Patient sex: M
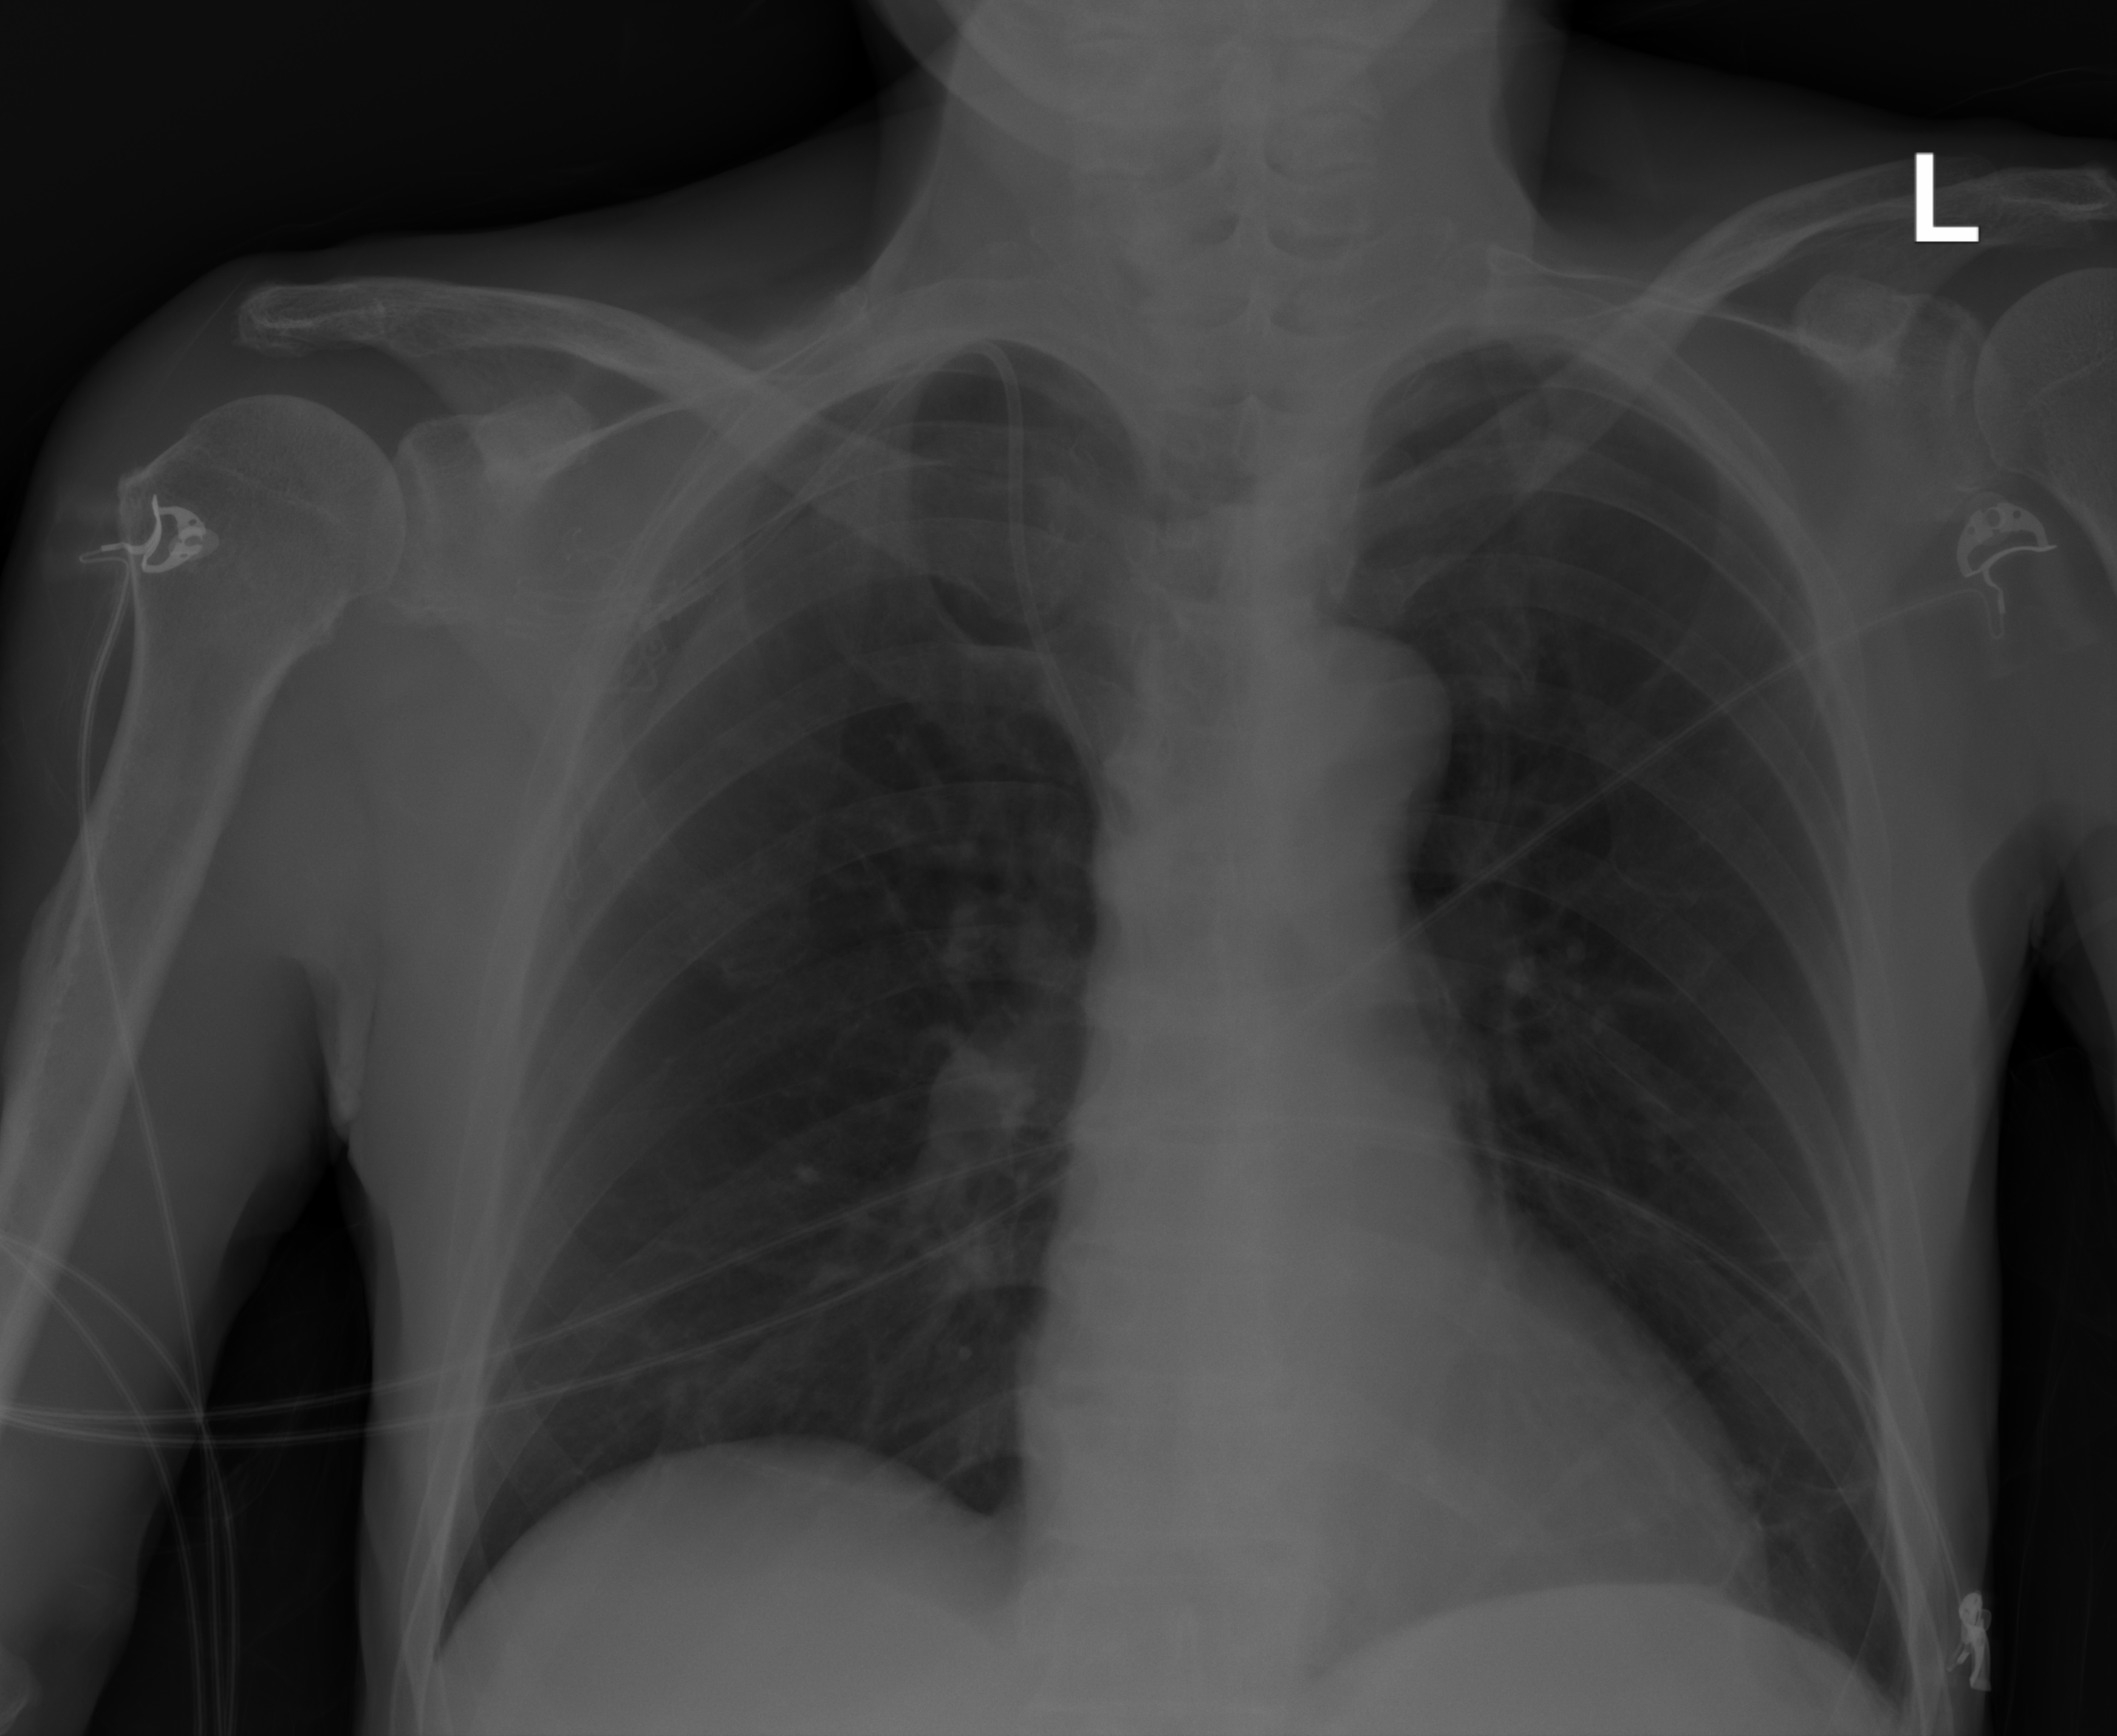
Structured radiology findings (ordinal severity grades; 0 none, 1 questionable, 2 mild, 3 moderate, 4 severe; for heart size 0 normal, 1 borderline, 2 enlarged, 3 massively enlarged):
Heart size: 0
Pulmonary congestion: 0
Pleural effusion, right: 0
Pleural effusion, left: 0
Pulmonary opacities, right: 0
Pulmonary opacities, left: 0
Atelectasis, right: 2
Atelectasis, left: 2